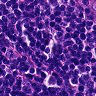
Metastatic tissue present: no